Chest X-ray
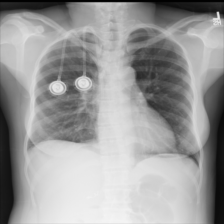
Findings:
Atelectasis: negative
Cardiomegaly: negative
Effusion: negative
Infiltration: negative
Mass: negative
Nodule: negative
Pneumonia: negative
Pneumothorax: negative
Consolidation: negative
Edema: negative
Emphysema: negative
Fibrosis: negative
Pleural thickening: negative
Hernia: negative